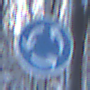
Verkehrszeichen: Kreisverkehr
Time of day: MorningAfternoon
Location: Outdoor (Nature)
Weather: Clear
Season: Winter
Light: Natural